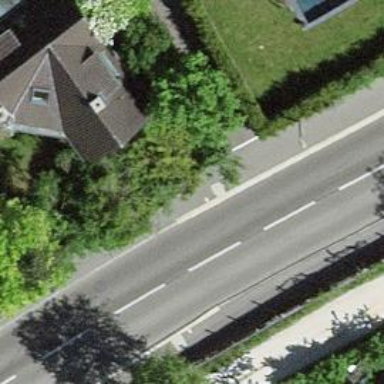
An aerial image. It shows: Bus stop equipped with public transport stop position.